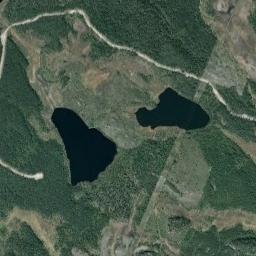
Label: lake